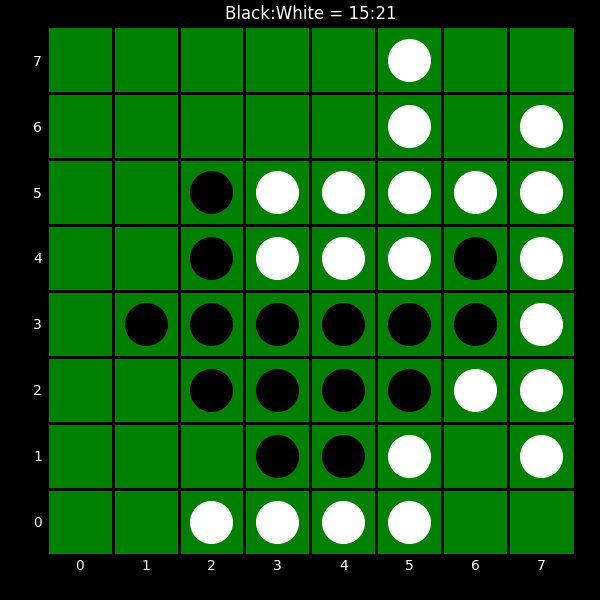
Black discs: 15
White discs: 21